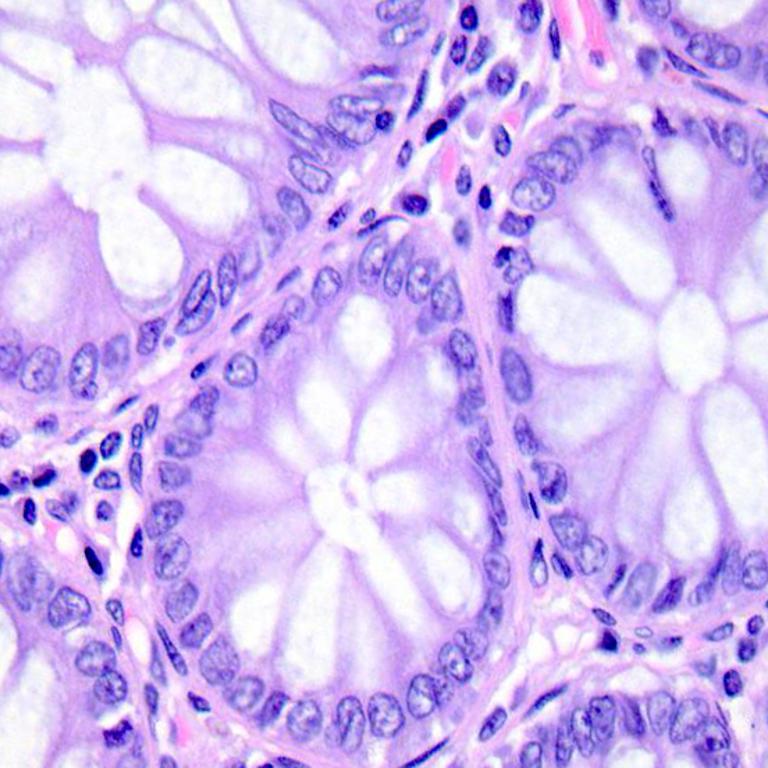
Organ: colon
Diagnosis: benign